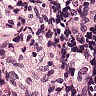
Metastatic tissue present: no